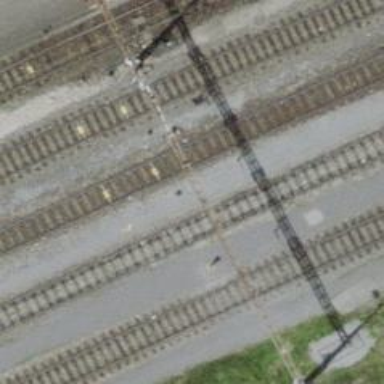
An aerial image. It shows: Railway signal.